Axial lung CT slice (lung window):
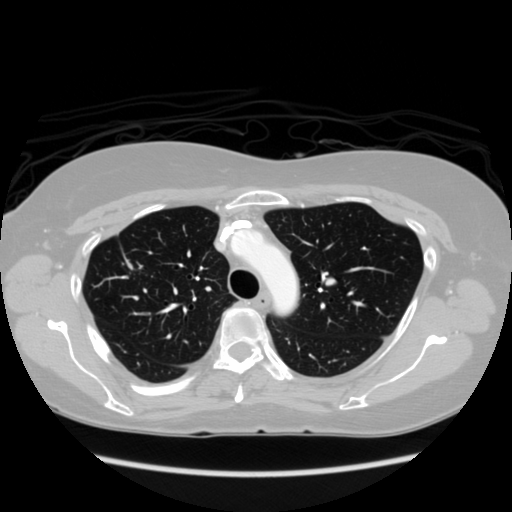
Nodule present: no